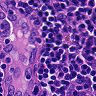
Metastatic tissue present: no